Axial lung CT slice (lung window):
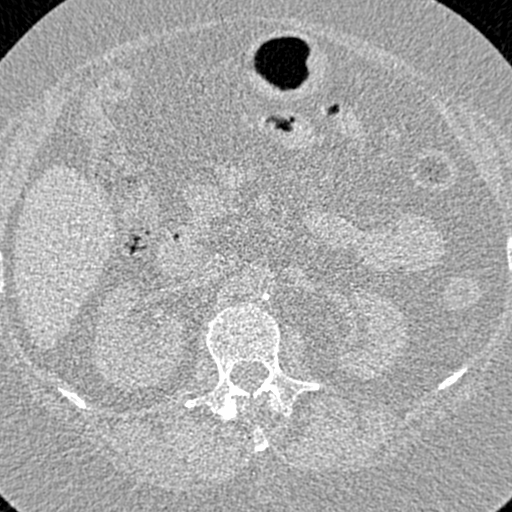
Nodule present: no